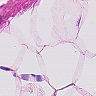
Metastatic tissue present: no